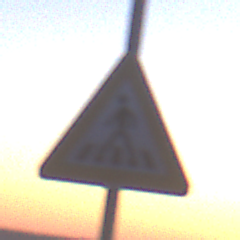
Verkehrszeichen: FussgaengerueberwegRechts
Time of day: SunriseSunset
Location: Outdoor (Nature)
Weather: Clear
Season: NotSpecified
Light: Natural